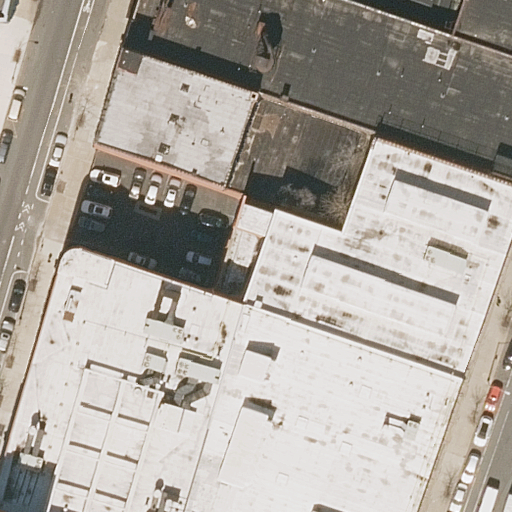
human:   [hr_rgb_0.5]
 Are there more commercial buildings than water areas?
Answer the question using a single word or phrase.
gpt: no

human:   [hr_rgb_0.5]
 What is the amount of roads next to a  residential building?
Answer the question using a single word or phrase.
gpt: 2

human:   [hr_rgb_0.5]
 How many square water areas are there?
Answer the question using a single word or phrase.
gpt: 0

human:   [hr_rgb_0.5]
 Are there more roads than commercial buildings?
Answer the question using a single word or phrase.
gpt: yes

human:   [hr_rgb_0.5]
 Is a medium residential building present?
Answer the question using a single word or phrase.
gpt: no

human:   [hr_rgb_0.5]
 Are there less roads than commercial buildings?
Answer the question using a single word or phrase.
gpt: no

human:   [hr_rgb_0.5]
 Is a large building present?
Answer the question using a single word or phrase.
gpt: yes

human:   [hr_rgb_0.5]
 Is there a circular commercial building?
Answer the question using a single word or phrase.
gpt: no

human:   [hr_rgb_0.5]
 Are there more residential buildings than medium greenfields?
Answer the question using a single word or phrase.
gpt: yes

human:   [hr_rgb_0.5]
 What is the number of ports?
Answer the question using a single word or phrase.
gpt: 0

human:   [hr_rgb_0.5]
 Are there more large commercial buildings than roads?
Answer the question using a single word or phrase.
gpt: no

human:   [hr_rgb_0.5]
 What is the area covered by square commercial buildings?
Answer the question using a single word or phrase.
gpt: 0m2

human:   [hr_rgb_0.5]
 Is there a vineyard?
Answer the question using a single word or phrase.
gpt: no

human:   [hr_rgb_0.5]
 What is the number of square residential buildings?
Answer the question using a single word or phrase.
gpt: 0

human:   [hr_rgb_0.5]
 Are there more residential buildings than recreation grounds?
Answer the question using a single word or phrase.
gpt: yes

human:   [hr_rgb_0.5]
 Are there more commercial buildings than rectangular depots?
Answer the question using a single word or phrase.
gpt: no

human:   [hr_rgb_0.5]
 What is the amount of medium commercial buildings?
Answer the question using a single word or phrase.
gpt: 0

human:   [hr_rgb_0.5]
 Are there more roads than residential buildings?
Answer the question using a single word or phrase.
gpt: no

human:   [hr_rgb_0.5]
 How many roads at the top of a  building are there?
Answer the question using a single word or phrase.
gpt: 1

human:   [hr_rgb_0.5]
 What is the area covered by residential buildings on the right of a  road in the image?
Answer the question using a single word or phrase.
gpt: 2866m2

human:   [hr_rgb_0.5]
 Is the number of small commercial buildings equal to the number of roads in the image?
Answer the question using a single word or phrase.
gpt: no

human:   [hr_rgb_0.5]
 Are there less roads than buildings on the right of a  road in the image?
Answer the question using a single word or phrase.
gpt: no

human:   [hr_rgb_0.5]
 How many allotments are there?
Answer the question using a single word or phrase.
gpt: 0

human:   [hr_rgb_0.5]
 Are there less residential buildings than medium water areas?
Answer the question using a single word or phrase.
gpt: no

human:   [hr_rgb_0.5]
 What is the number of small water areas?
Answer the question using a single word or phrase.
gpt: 0

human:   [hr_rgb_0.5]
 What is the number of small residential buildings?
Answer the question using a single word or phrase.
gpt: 1

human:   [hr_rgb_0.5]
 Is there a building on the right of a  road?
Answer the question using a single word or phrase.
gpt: yes

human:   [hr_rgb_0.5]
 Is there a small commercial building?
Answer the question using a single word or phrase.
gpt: no

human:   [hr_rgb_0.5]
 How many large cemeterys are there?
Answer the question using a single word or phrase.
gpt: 0

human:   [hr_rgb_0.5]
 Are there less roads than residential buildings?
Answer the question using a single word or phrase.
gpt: yes

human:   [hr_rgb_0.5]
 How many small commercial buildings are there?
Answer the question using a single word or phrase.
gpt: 0

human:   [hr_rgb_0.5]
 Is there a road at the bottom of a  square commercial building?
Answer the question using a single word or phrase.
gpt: no

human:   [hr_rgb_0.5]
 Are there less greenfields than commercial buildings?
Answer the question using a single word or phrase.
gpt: no

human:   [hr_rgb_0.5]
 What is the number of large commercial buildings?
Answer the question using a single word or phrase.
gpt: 0

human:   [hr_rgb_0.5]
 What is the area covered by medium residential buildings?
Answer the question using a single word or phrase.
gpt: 0m2

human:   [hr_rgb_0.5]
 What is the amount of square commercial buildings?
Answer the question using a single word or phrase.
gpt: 0